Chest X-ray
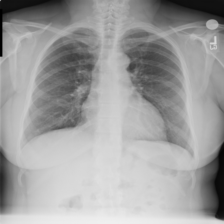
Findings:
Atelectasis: negative
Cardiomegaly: negative
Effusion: negative
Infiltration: negative
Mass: negative
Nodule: negative
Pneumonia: negative
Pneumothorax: negative
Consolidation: negative
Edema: negative
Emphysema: negative
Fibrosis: negative
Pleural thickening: negative
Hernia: negative